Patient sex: M
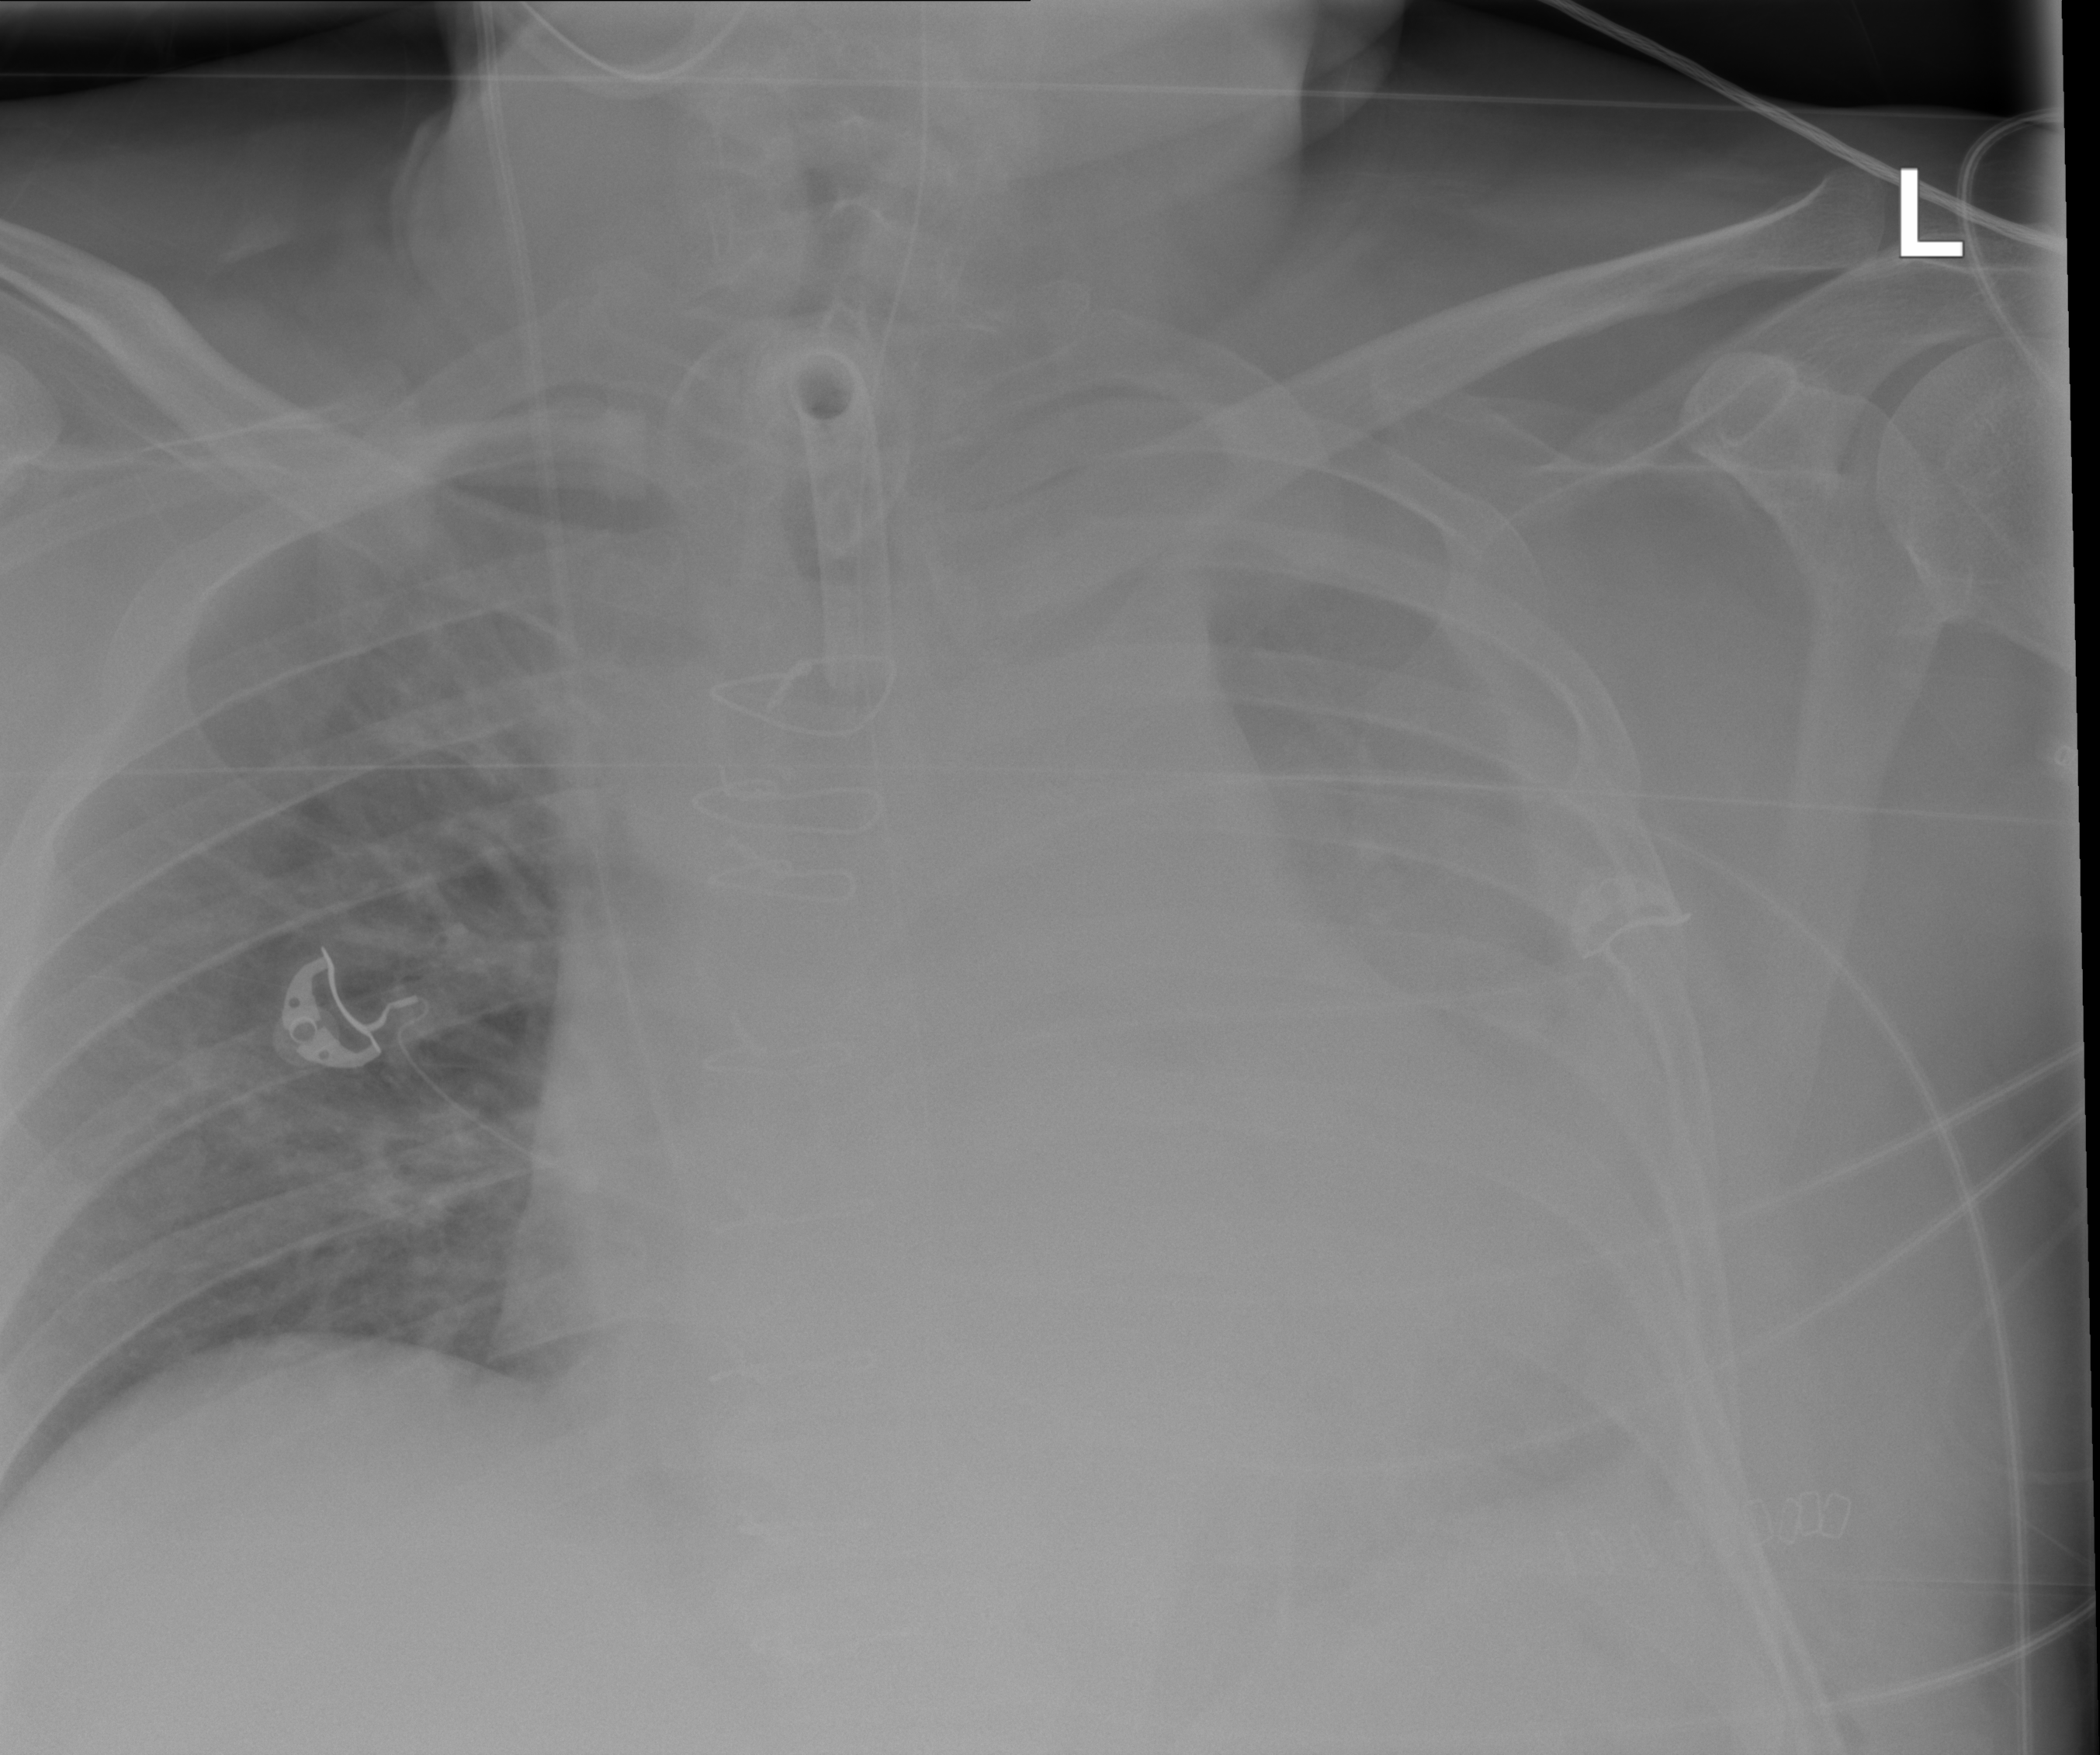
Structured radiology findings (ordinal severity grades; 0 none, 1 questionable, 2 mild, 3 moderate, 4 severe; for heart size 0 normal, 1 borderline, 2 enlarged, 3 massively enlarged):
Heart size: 3
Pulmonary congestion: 2
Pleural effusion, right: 0
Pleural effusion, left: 3
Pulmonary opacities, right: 0
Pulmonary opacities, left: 0
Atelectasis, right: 0
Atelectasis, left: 3